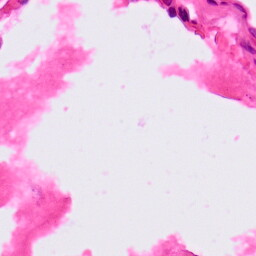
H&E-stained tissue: Lung